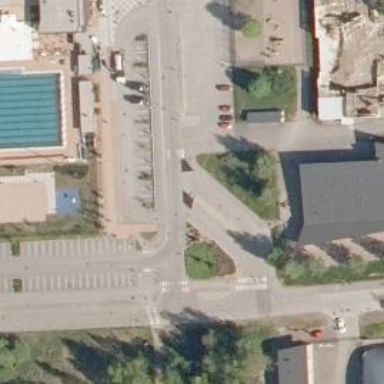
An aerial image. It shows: Uncontrolled crossing on the road.